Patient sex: M
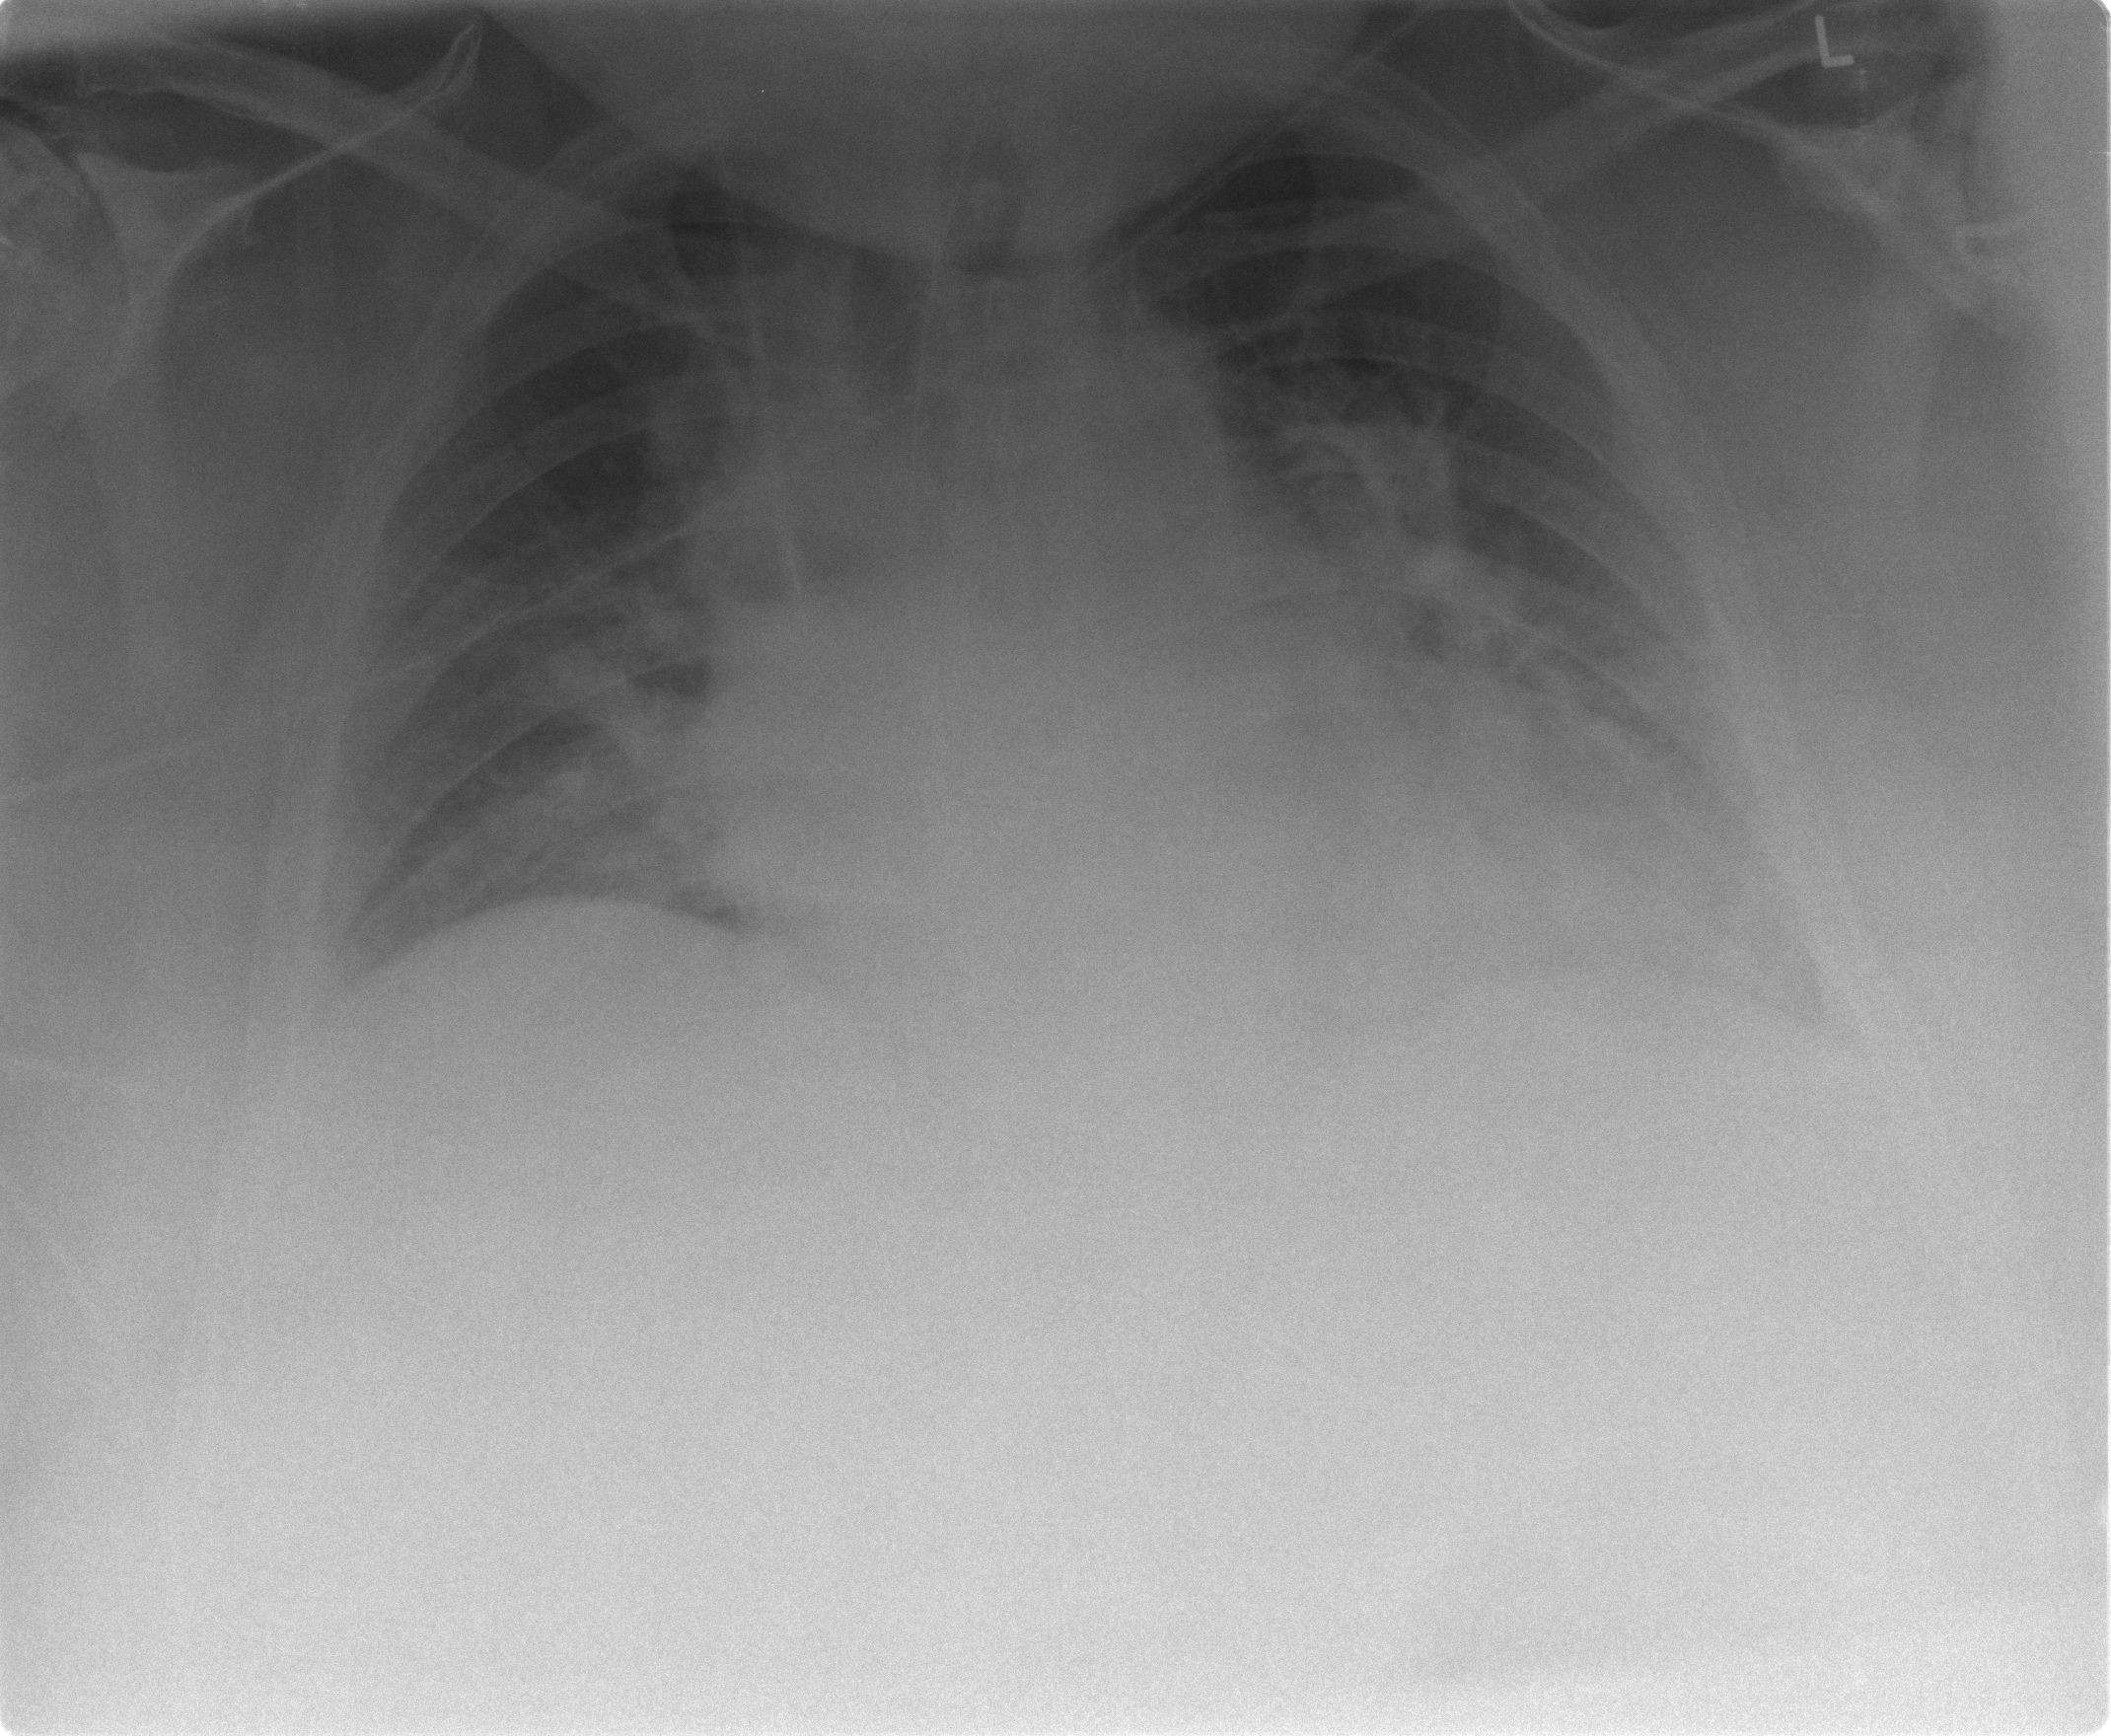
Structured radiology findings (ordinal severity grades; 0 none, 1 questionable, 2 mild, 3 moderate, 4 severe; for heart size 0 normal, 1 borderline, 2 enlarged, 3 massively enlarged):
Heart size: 2
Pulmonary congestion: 3
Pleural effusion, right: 1
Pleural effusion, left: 2
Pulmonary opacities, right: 2
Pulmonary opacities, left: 2
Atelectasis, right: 2
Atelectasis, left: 2